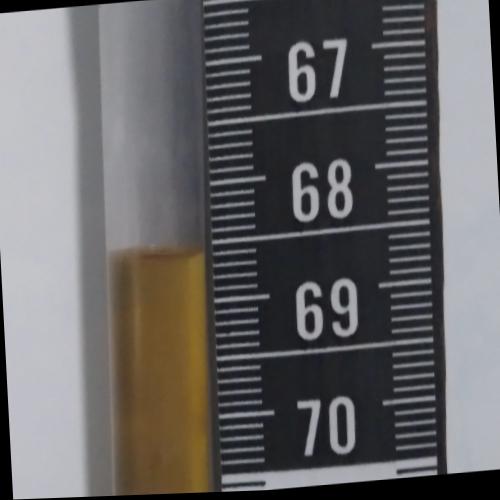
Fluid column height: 68.6 cm